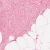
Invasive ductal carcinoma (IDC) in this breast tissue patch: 0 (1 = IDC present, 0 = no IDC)